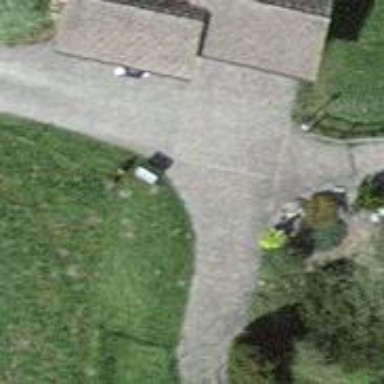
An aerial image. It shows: Driveway.